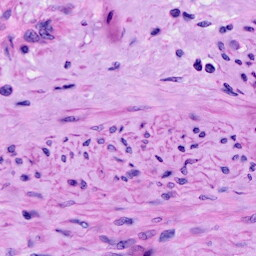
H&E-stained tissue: Cervix